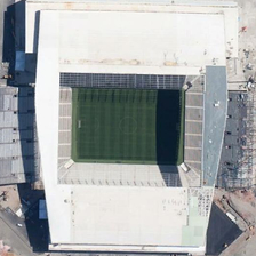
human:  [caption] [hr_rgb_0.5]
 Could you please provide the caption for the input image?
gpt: The football field is almost rectangular in the middle of the white stadium.

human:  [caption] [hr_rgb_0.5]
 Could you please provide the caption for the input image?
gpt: The football field is in the middle of an almost rectangular white field.

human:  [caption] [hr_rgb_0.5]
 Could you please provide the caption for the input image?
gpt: A football field in the center of an almost rectangular white stadium.

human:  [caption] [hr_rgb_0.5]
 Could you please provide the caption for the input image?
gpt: The football field is located in the center of an almost rectangular white stadium.

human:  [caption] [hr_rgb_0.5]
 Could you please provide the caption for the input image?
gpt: The football field is located in the middle of an almost rectangular white stadium.